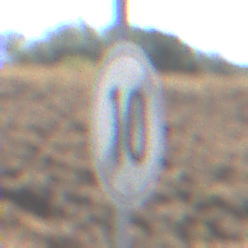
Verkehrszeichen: EndeGeschwindigkeit10
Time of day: Midday
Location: Outdoor (RoadRail)
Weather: Clear
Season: Summer
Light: Natural